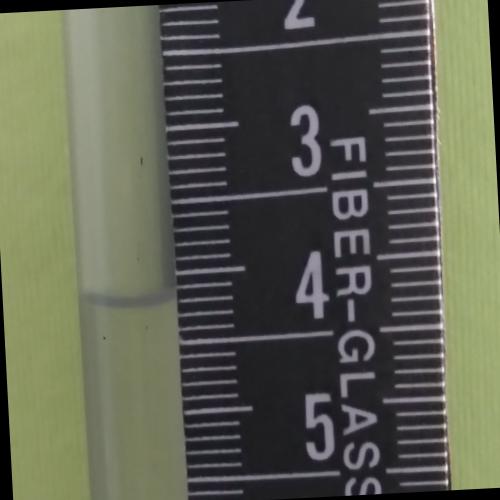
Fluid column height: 4.2 cm